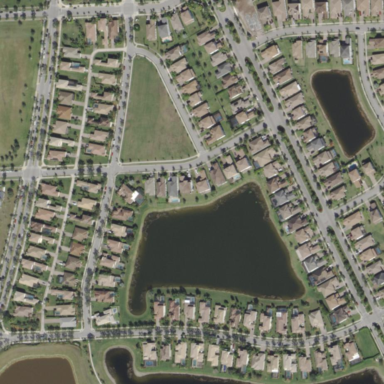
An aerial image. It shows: Residential area consisting of single-family homes.